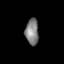
Tissue: prostate
Cell type: Fibroblasts
Senescence score: 0.6855
Nuclear area (px): 337
Mean DAPI intensity: 128.632